Question: I have a column in a XtraGrid that shows the time elapsed since the record was inserted. I calculate this on the server and returning the time as a string.
The problem is that its not sorted correctly, Please see image how 9 days is more then 23 days...

Any idea how to make it in a way the sort would work better?
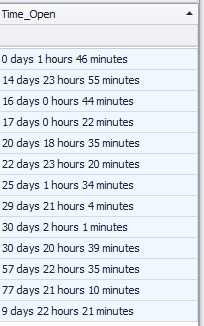
Answer: One way to get around this is to store your values in the Database as a int64 as Ticks, therefore you can do sorting on the server side, then on your application side, create TimeSpans from the Ticks and you can handle the <URL> to display it however you want, ensuring your column is set to sort on Value and not DisplayText.
Example
Within your CustomDisplayText event of your GridView place
'''
TimeSpan span = TimeSpan.FromTicks(e.Value);
e.DisplayText = string.Format("{0} days {1} hours {2} minutes", span.Days, span.Hours, span.Minutes);
'''